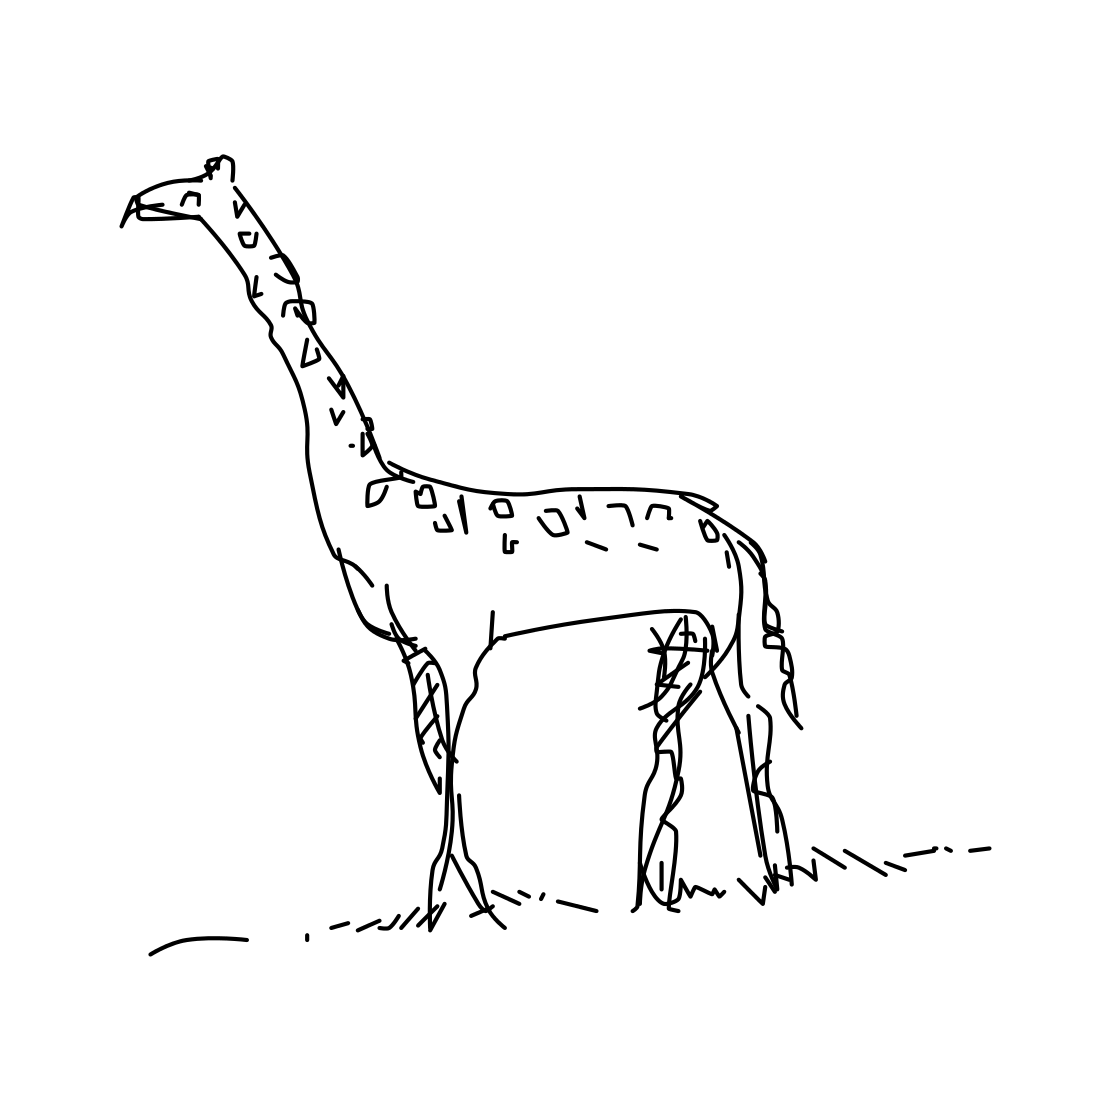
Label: giraffe